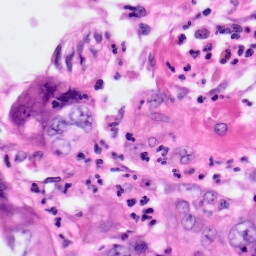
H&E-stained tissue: Pancreatic